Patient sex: F
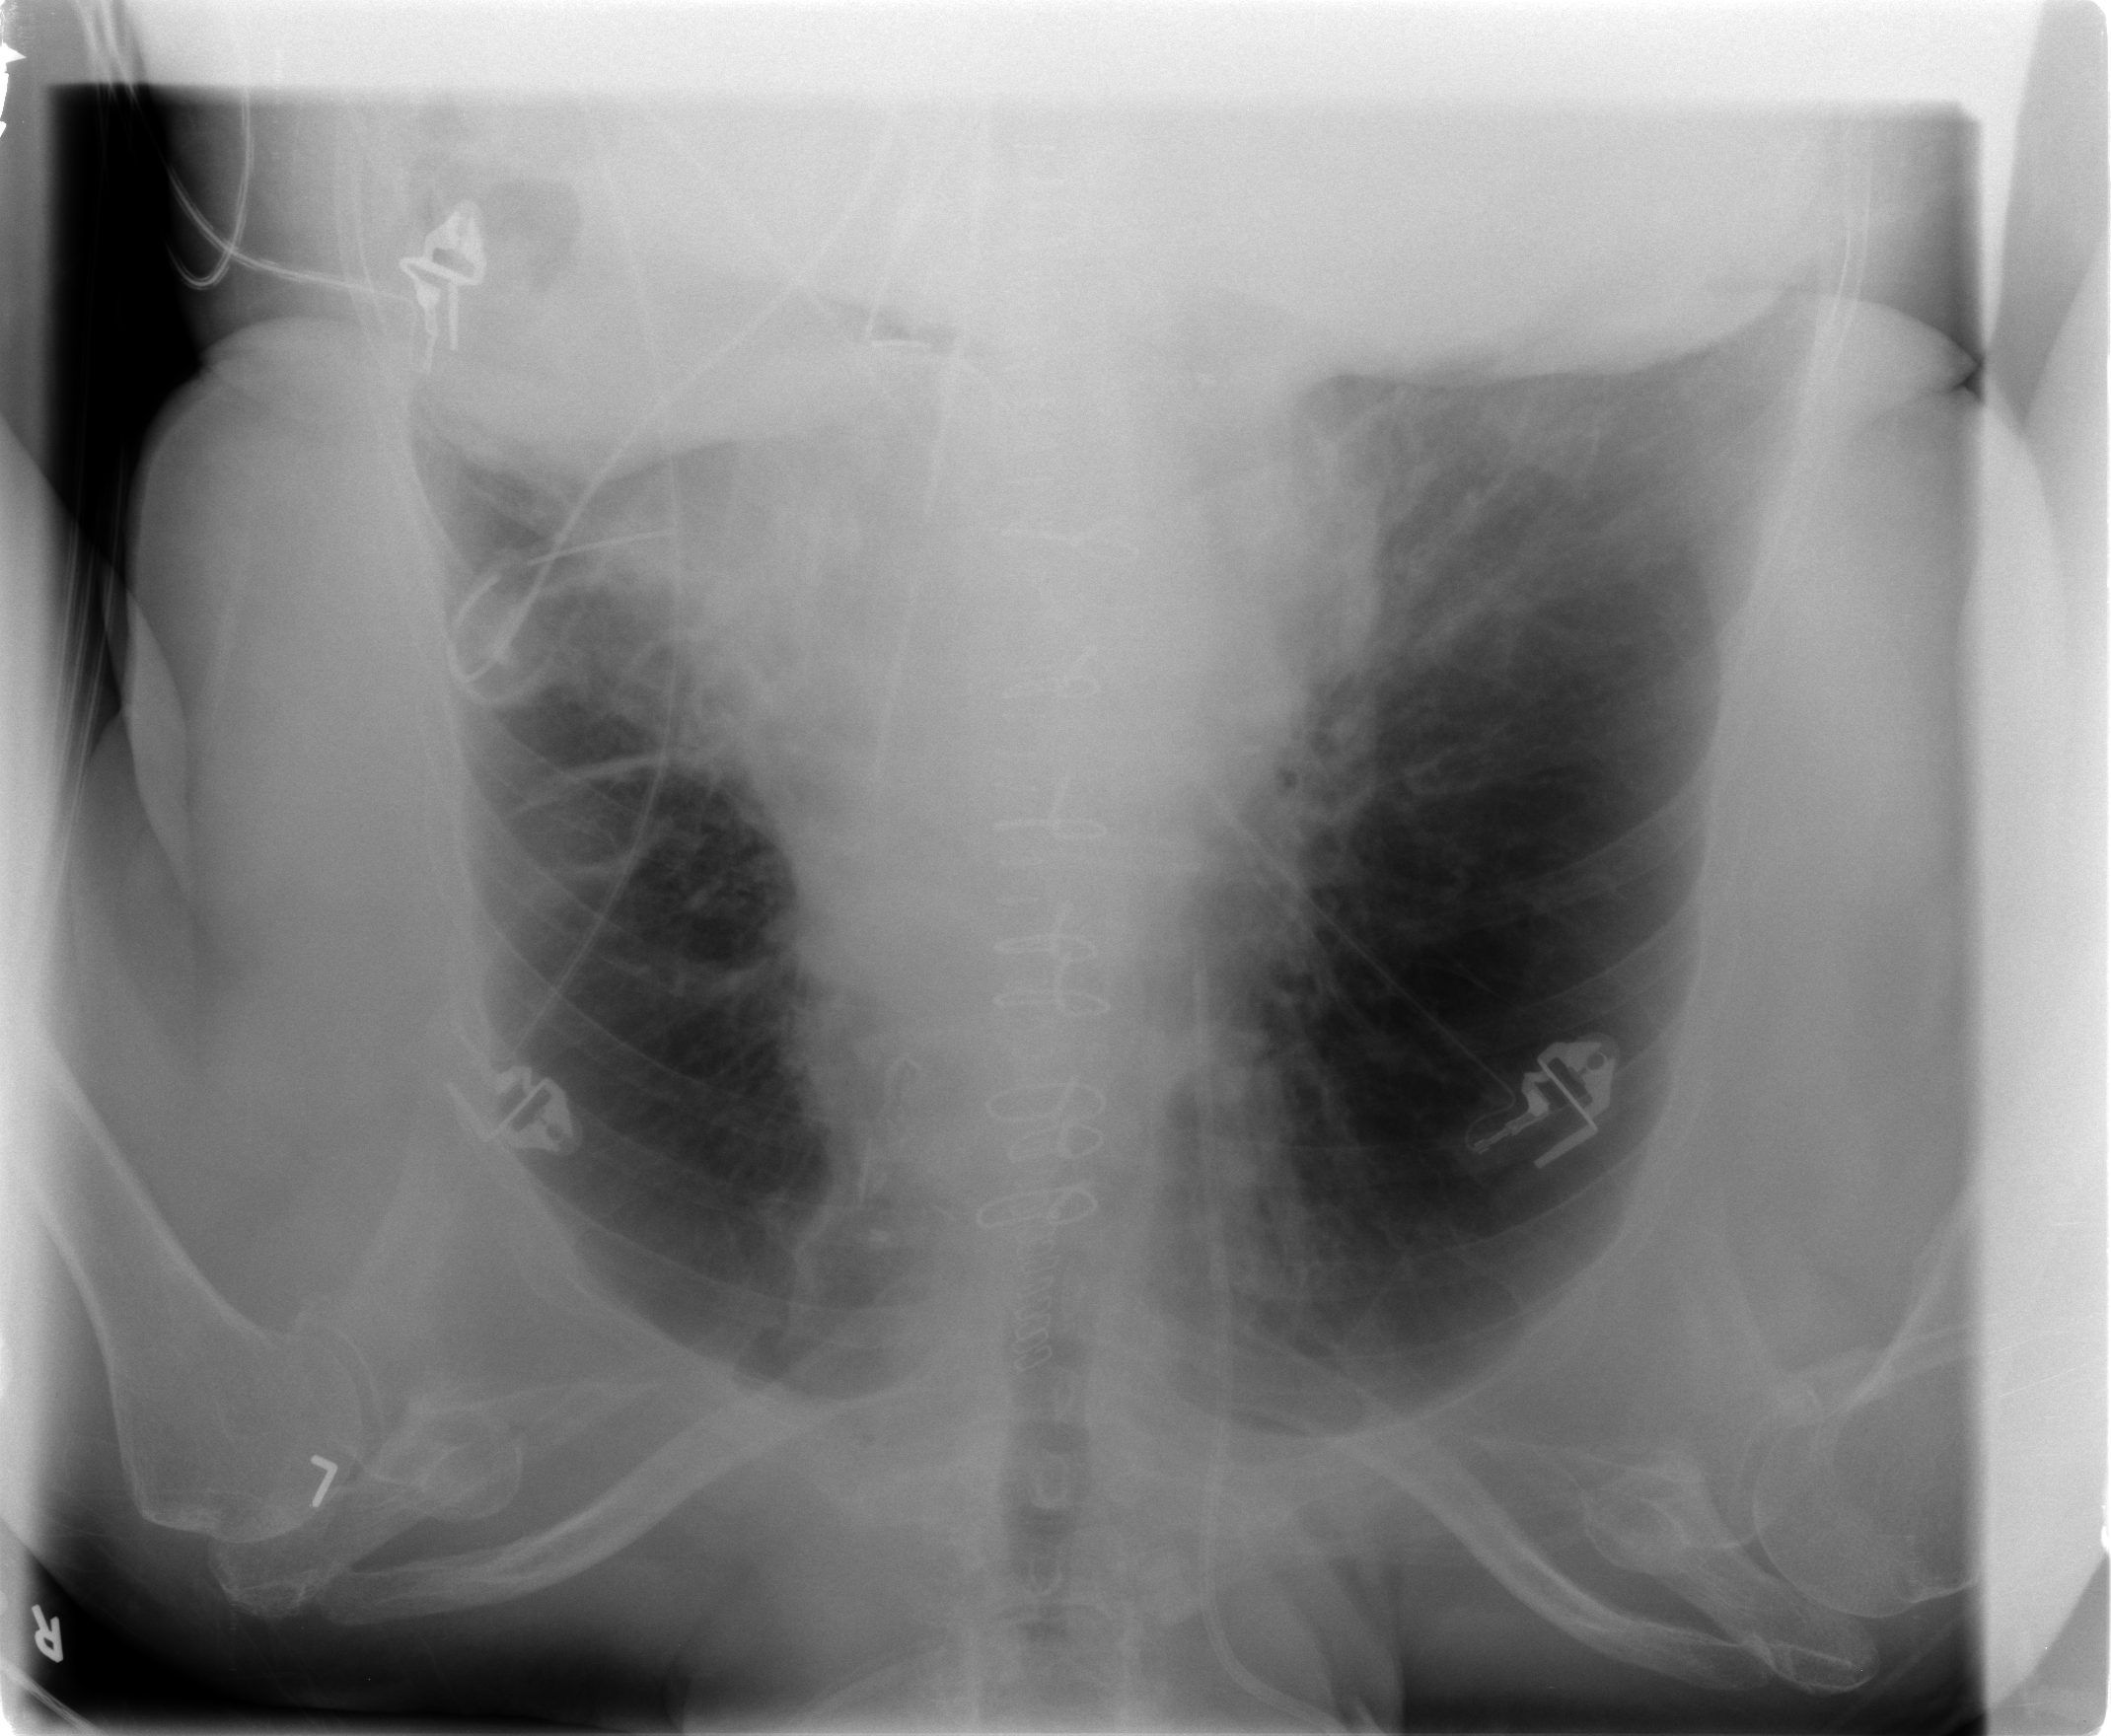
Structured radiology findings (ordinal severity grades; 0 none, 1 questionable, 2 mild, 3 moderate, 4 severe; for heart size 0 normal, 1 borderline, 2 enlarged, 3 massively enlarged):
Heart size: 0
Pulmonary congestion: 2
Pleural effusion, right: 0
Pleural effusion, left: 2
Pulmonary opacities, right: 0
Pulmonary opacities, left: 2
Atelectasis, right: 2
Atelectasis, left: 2